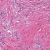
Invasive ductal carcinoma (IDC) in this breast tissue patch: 0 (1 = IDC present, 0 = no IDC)